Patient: sex M, age 48
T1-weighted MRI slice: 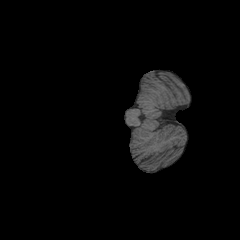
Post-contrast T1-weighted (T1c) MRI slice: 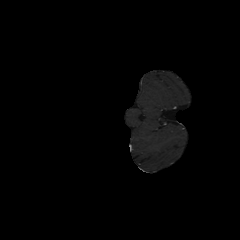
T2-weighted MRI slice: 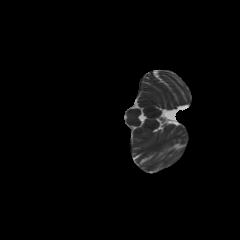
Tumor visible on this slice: no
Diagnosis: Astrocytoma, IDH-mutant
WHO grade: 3